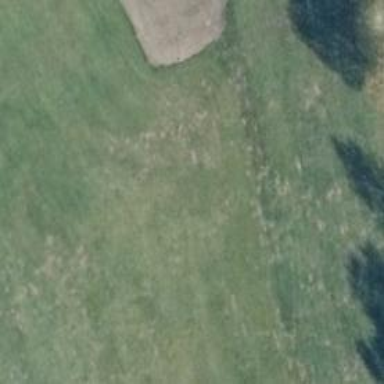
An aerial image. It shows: Golf hole on grass surface.